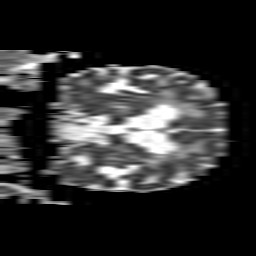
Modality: ADC
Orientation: coronal
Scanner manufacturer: philips
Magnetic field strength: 1.5 T
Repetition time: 4.6 s
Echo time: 0.07621 s